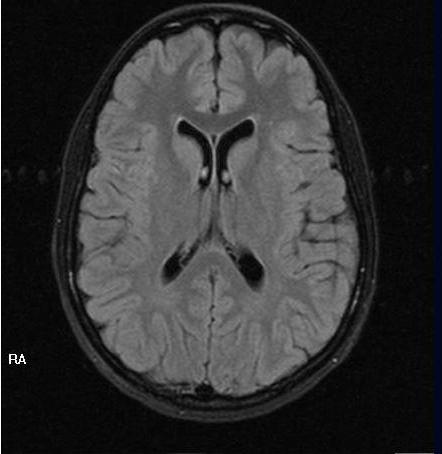
Label: notumor